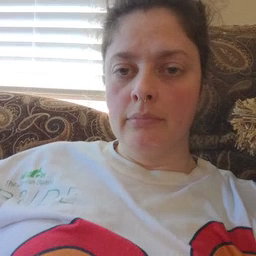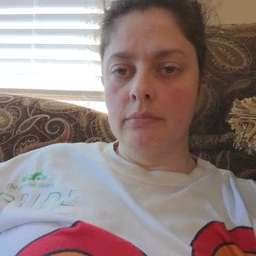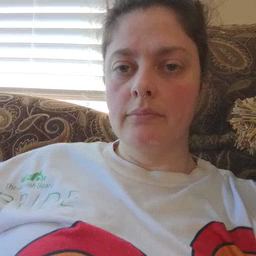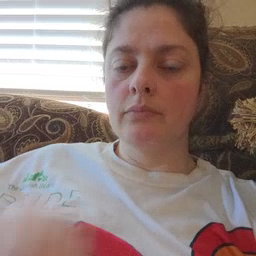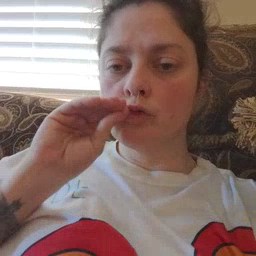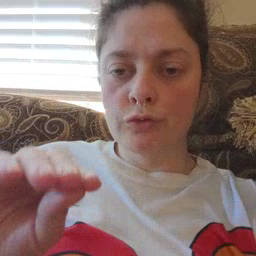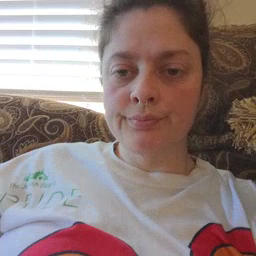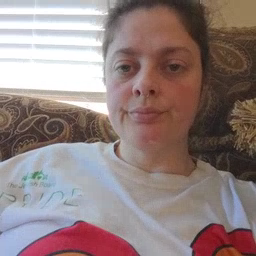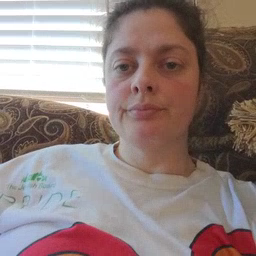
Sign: kiss